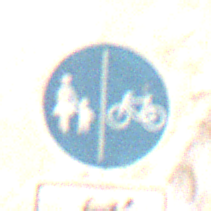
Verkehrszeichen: GetrennterRadUndGehwegRadwegRechts
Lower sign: EinspurigeFahrzeugeFrei4
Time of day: SunriseSunset
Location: Roofed (Suburban)
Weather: Clear
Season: NotSpecified
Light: Natural